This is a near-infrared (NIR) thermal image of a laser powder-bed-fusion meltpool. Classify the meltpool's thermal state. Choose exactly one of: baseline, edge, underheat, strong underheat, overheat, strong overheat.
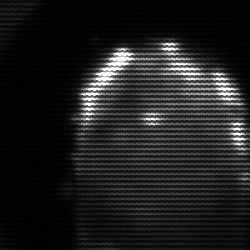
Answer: baseline